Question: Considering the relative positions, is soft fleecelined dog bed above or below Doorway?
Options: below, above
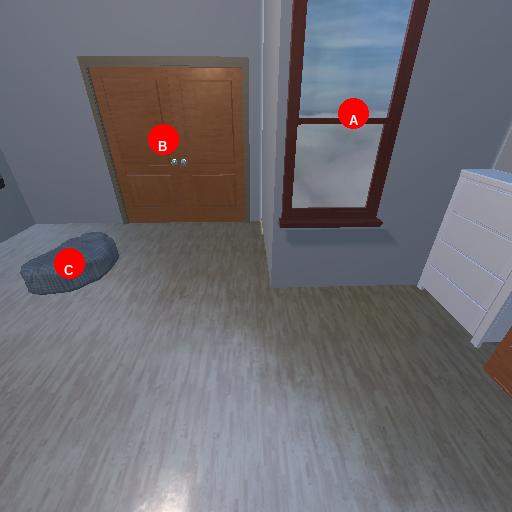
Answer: below